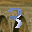
Label: 3